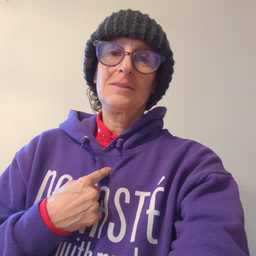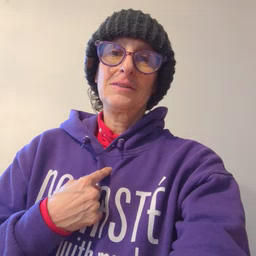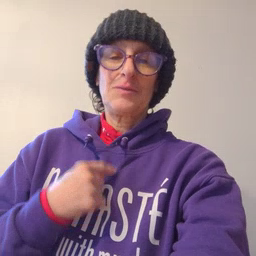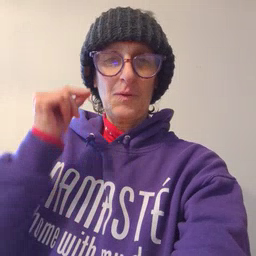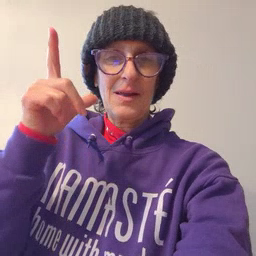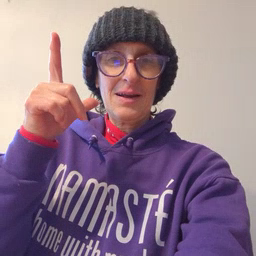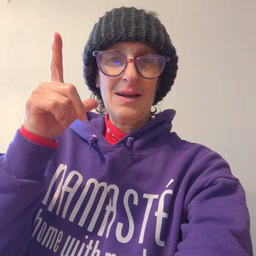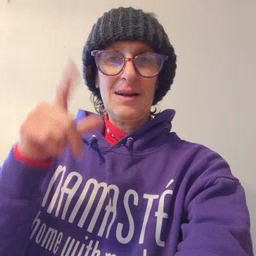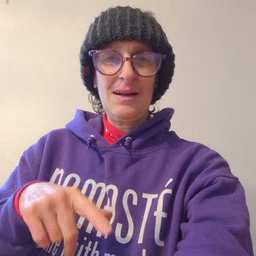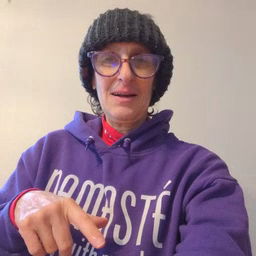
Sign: awake